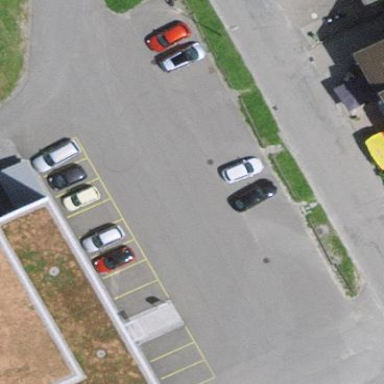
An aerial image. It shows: Parking available on the street side.